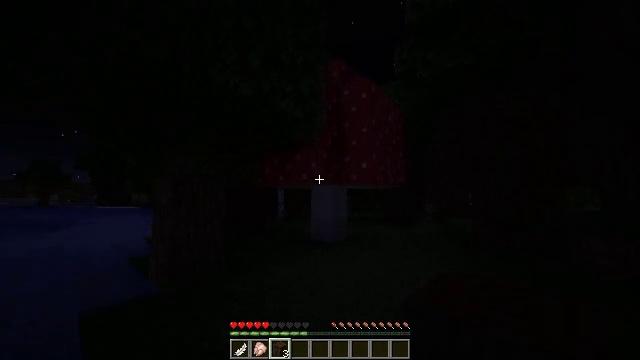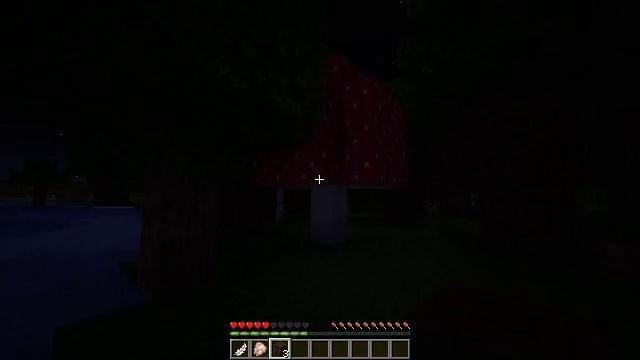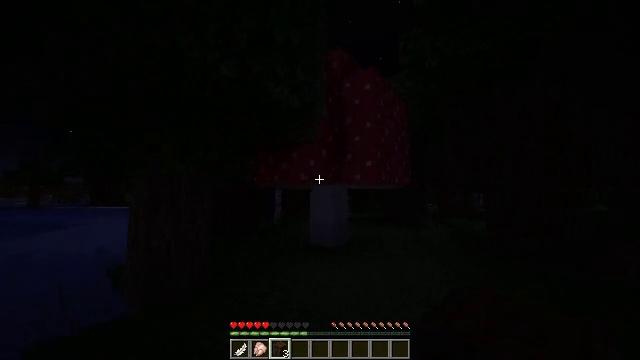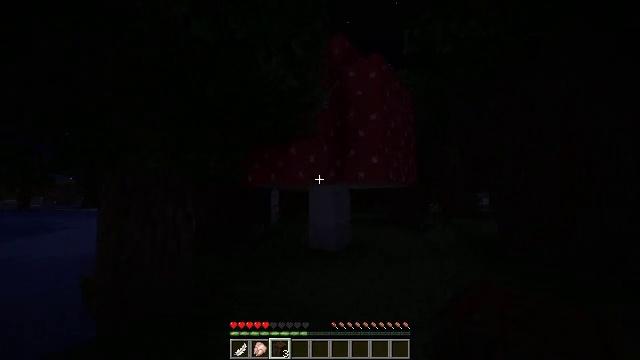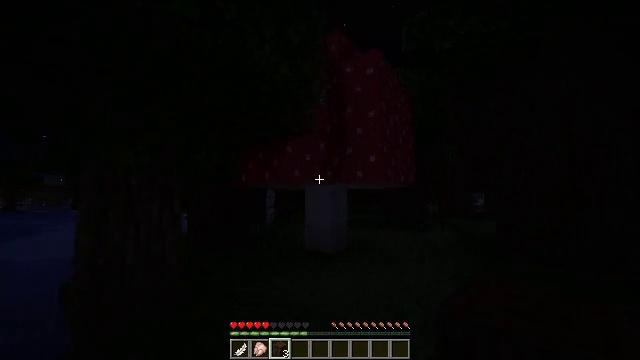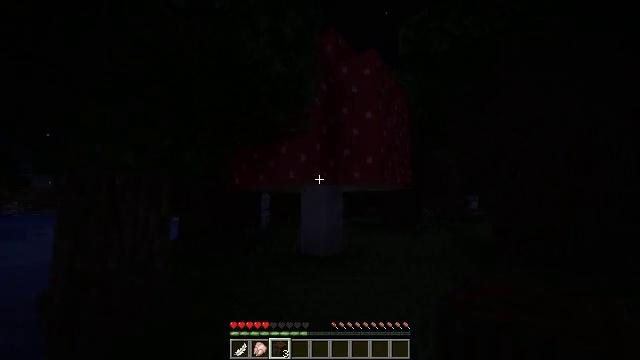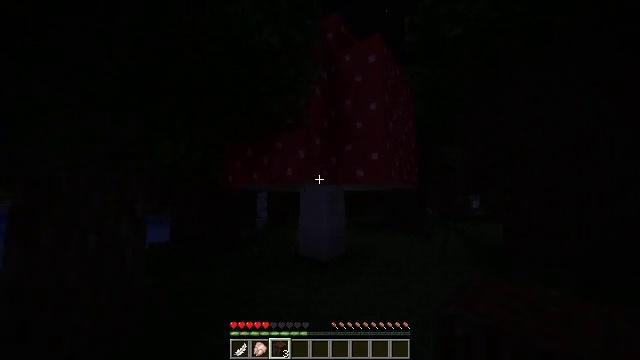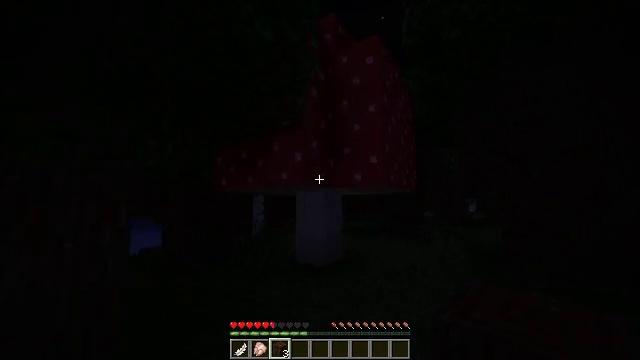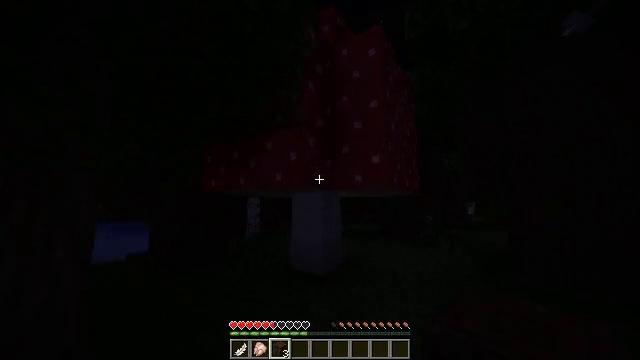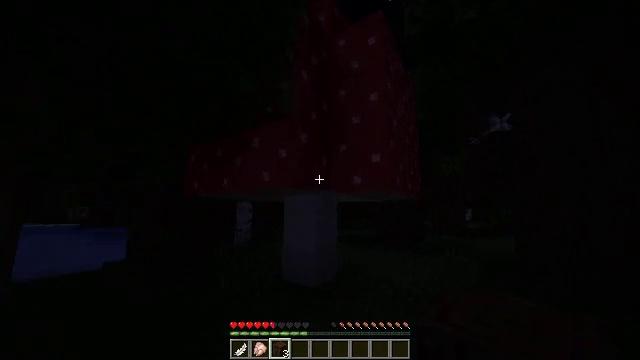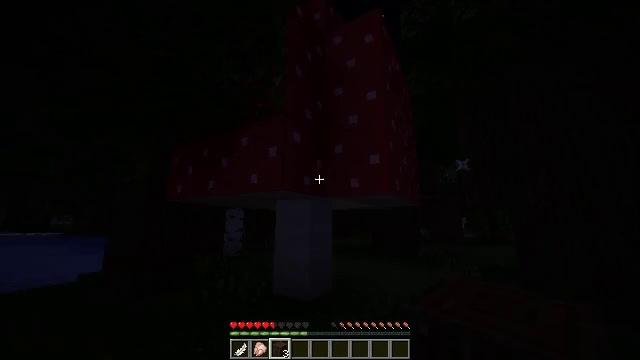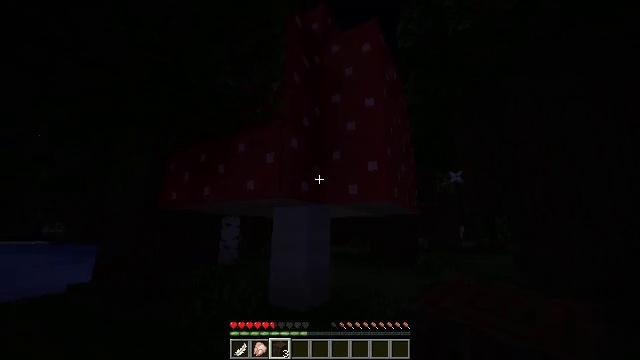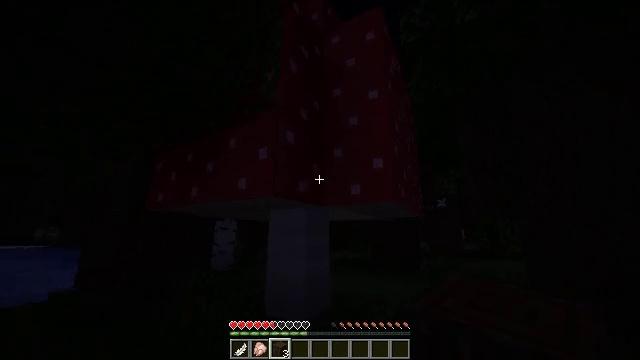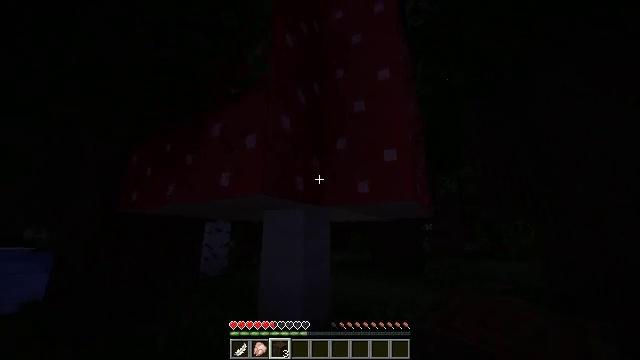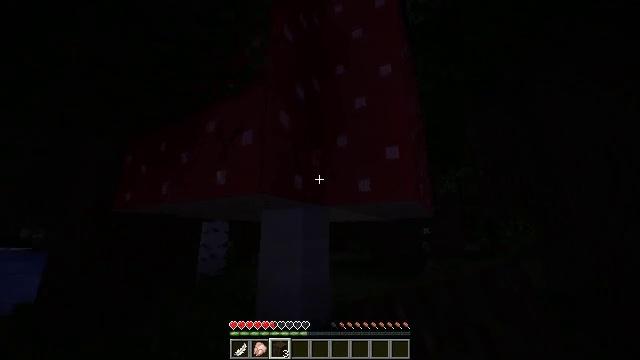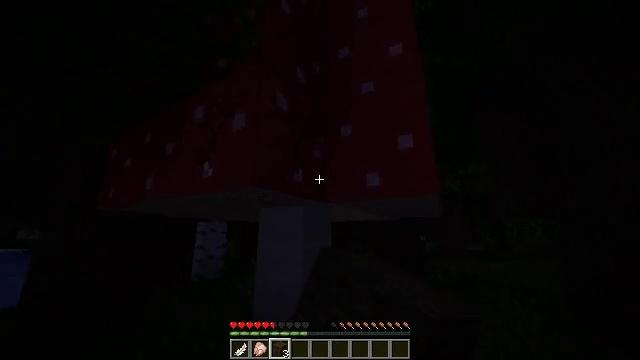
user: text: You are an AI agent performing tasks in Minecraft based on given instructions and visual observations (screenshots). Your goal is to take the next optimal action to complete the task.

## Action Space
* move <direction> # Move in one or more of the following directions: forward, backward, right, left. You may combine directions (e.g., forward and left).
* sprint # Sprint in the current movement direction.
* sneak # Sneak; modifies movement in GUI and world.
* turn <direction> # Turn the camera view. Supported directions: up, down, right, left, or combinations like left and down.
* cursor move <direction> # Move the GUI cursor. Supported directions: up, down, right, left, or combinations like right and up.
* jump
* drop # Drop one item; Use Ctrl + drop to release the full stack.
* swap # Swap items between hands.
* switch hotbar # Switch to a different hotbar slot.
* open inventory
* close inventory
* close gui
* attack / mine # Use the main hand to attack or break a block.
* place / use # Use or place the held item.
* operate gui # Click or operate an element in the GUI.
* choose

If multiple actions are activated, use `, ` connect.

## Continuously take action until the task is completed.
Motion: motion action
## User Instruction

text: Mine the mushroom stem in the forest.
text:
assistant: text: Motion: move forward, sprint
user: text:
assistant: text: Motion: move forward, sprint
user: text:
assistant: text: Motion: move forward, sprint
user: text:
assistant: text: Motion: move forward, sprint, turn right
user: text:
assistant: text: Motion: move forward, sprint, turn right
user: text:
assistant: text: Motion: move forward, sprint
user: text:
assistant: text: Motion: move forward, sprint, turn up
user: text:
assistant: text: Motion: move forward, sprint
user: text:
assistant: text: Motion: move forward, sprint, turn right and up
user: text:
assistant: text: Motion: move forward, sprint, turn right and up
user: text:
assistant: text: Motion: move forward, sprint, turn up
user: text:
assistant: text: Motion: move forward, sprint, turn up
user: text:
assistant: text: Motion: move forward, sprint, attack / mine
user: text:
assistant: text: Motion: move forward, sprint, attack / mine
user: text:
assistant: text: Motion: move forward, sprint, attack / mine
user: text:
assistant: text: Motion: move forward, sprint, attack / mine
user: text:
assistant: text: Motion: move forward, sprint, attack / mine
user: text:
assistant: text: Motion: move forward, sprint, attack / mine
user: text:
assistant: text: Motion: move forward, sprint, turn down, attack / mine
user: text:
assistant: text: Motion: move forward, sprint, turn left and down, attack / mine
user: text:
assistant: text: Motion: move forward, sprint, turn left and down, attack / mine
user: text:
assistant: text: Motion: move forward, sprint, turn down, attack / mine
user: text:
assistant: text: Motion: move forward, sprint, turn down, attack / mine
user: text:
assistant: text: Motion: move forward, sprint, turn down, attack / mine
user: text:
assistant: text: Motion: move forward, sprint, turn down, attack / mine
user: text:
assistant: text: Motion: move forward, sprint, turn down, attack / mine
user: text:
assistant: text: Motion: move forward, sprint, turn left and down, attack / mine
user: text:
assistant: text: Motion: move forward, sprint, attack / mine
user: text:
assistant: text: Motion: move forward, sprint
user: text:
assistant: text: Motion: move forward, sprint, attack / mine